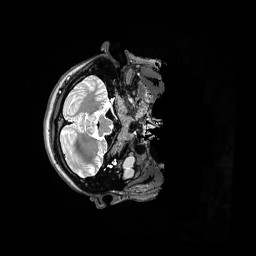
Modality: T2w
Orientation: axial
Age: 22
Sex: female
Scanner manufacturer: siemens
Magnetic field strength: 3 T
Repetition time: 3.2 s
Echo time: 0.562 s